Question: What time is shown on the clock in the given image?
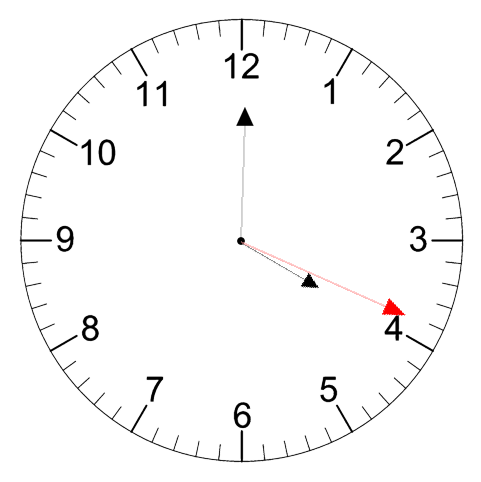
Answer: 04:00:19